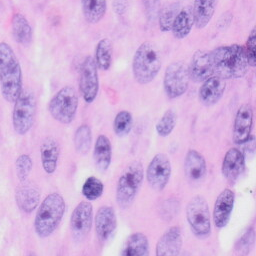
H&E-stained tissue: Skin